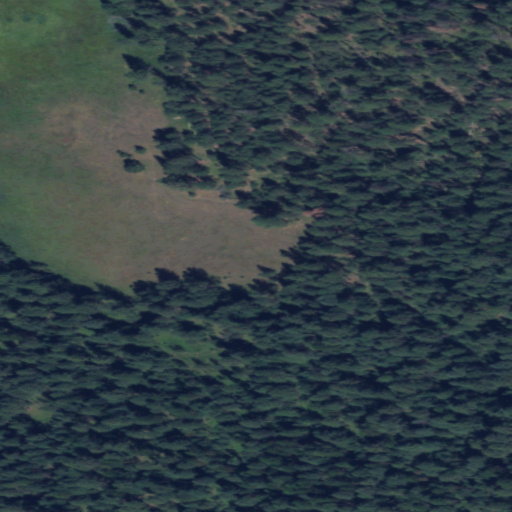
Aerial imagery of plain(s) in Washington named Friedlander Meadows containing evergreen forest, grassland, woody wetlands, shrub, and herbaceous wetlands